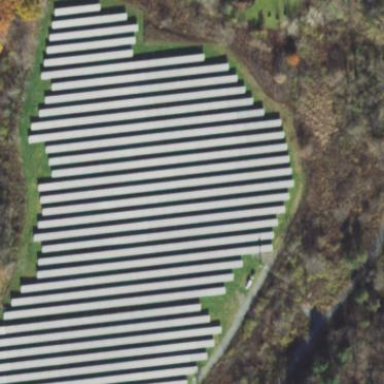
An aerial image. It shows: Solar power plant with photovoltaic technology surrounded by fence.